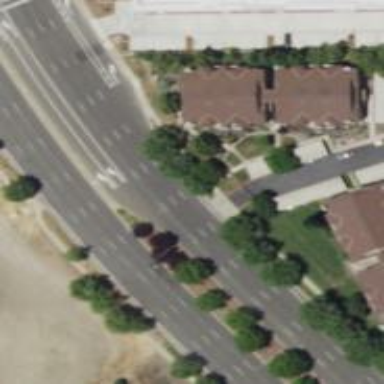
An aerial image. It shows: Secondary road with asphalt surface.